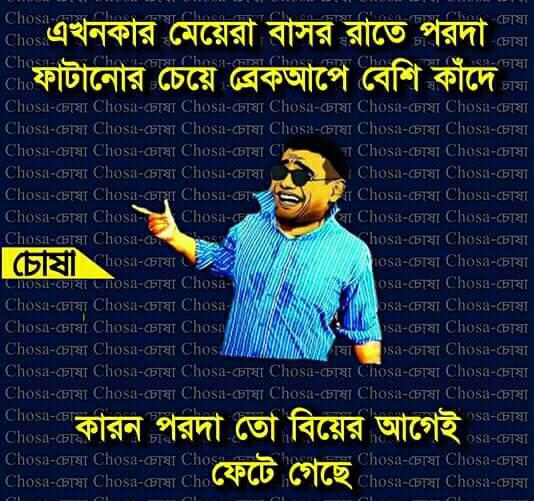
Caption: এখনকার মেয়েরা বাসর রাতে পরদা ফাটানোর চেয়ে ব্রেকাআপে বেশি কাঁদে    কারন  পরদা তো বিয়ের আগেই ফেটে গেছে
Label: hate